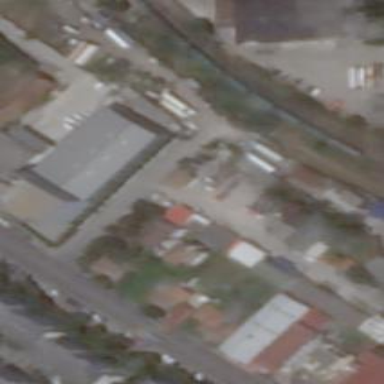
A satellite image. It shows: Industrial building.